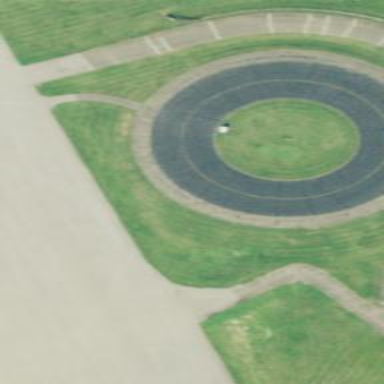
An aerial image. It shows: Motor sport raceway.